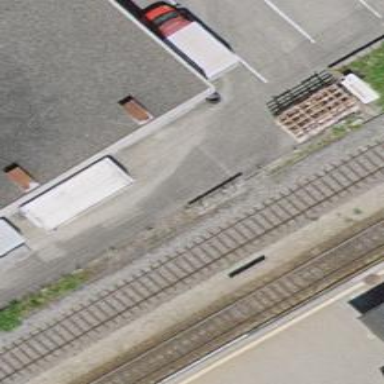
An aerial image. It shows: Stop position for public transport on the railway.